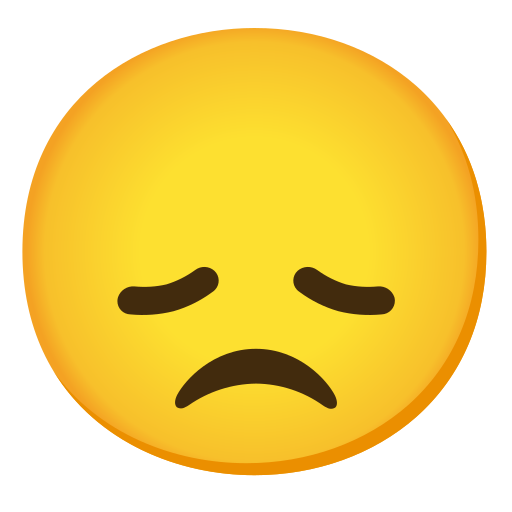
Emoji: 😞